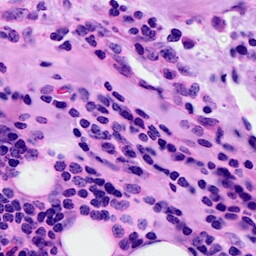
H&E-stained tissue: Breast